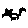
Label: cat